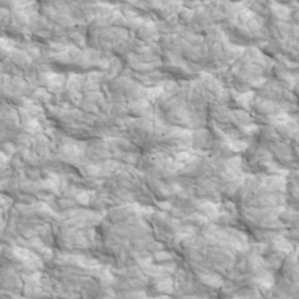
Label: non_frost